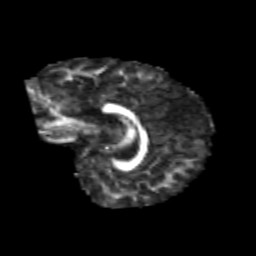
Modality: FA
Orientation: sagittal
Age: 7
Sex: male
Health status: healthy